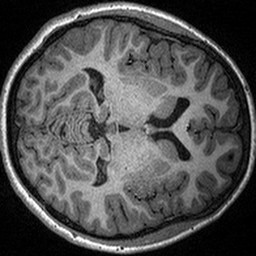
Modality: T1w
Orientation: axial
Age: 18
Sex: female
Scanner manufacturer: siemens
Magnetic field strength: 3 T
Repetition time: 2.3 s
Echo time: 0.00298 s